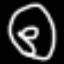
Label: donut